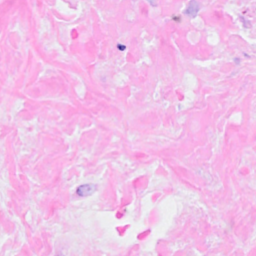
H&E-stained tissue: Breast